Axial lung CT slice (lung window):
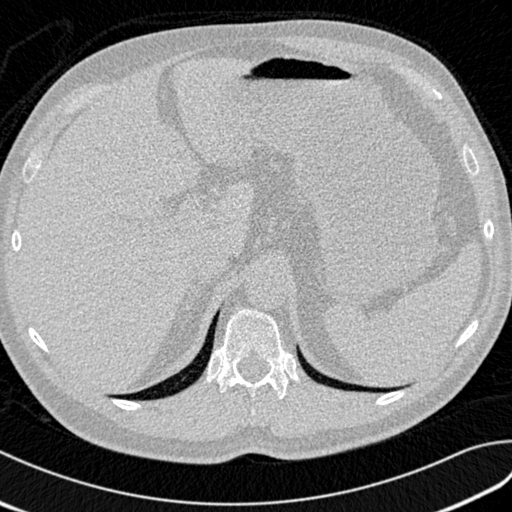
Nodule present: no